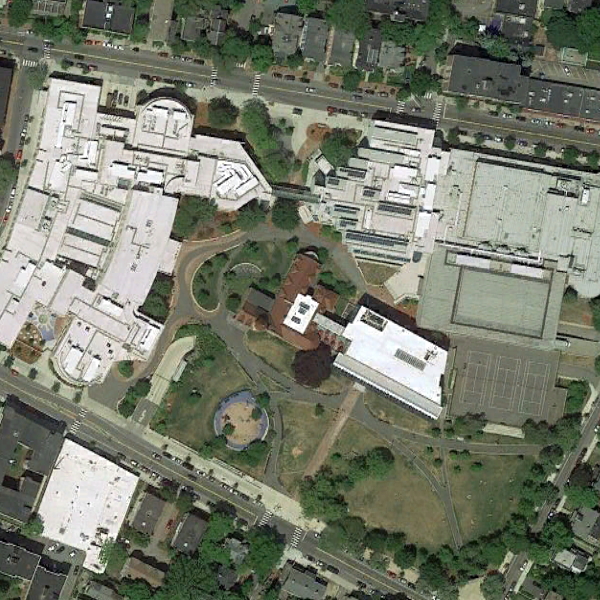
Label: School